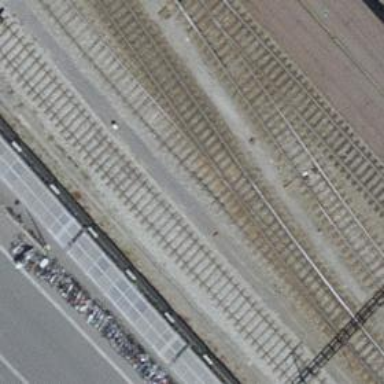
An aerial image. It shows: Rail yard with electrified rails and single track.